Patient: sex M, age 45
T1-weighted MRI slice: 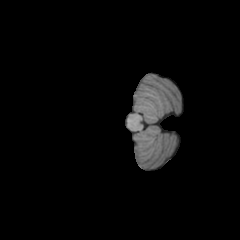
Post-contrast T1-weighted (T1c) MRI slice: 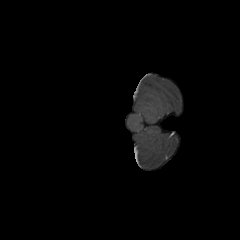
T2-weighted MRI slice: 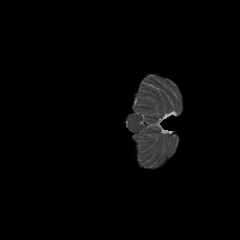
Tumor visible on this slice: no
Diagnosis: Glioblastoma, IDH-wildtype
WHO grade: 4